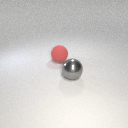
large gray metal sphere to the right of large red rubber sphere